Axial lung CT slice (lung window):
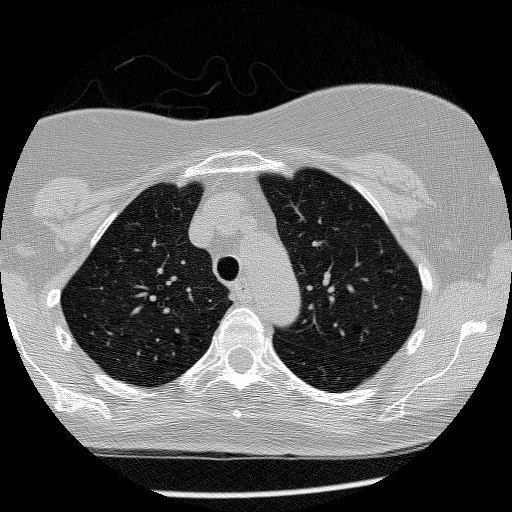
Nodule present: no